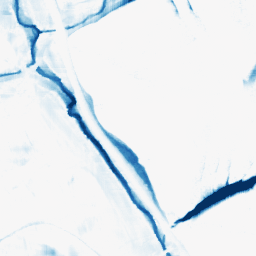
Category: morphological
Decomposition family: morphological_square
Decomposition parameters: operation: closing
size: 20
Upsampling method: sinc_hamming
Upsampling parameters: scale: 2
kernel_size: 16
Upsampling scale: 2